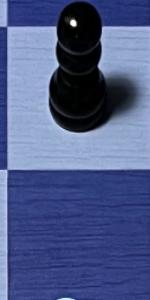
Label: Empty